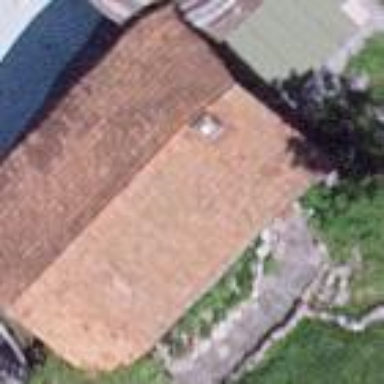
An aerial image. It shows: Detached building.